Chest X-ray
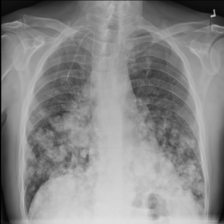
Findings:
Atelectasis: negative
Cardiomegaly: negative
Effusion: negative
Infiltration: negative
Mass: positive
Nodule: positive
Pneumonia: negative
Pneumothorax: negative
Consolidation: negative
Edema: negative
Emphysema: negative
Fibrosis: negative
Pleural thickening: negative
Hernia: negative